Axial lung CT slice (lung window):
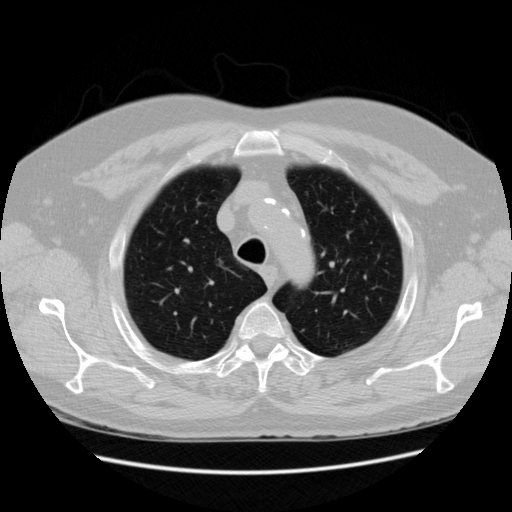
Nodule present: yes
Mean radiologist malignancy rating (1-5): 2